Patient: sex F, age 54
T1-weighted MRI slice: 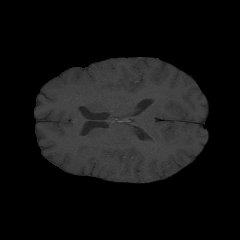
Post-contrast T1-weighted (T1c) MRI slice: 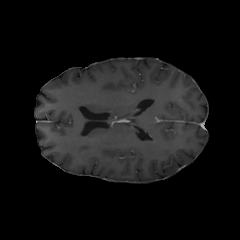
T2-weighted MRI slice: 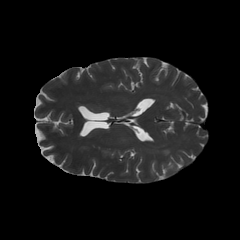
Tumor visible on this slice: no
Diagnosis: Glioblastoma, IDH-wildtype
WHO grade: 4